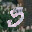
Label: 3